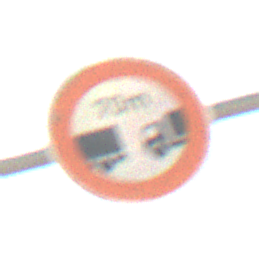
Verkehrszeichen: VerbotUnterschreitenMindestabstand
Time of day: Midday
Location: Outdoor (Suburban)
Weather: PartlyCloudy
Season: NotSpecified
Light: Natural